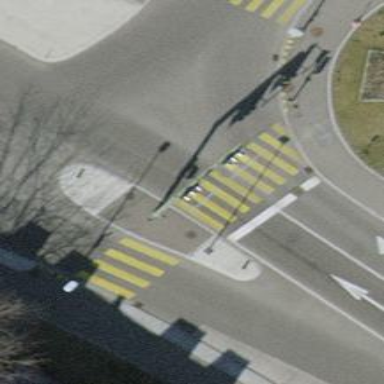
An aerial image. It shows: Asphalt path with crossing. The crossing includes island for pedestrians and separate asphalt cycleway.